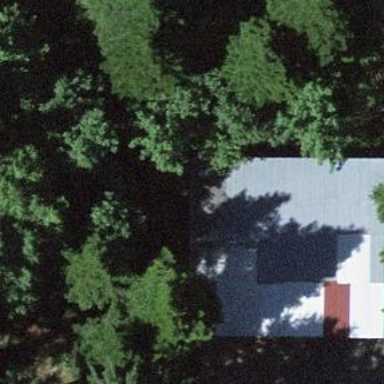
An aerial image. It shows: View of roof of building.